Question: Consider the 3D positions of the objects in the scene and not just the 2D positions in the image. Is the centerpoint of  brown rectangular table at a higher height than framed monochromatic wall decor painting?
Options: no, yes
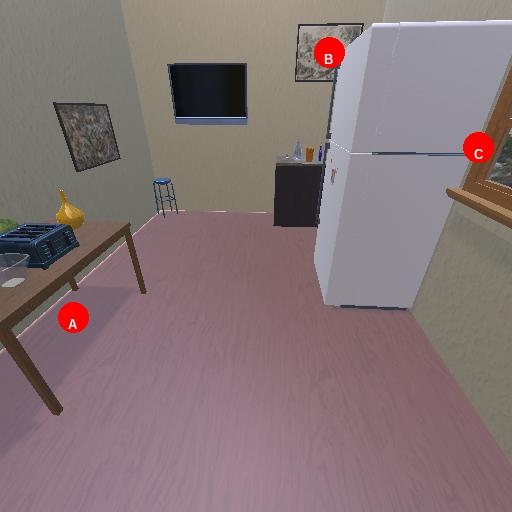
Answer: no